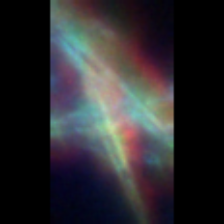
Taxon: Diatom_aggregate
Group: Diatoms